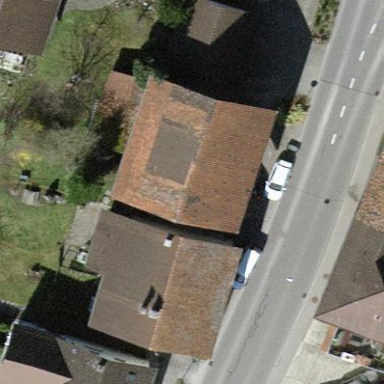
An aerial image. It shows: Farm auxiliary building with gabled roof.